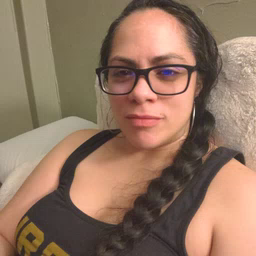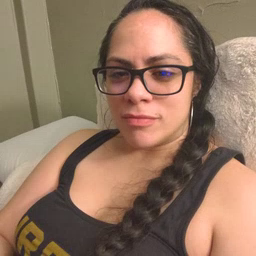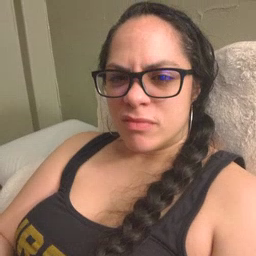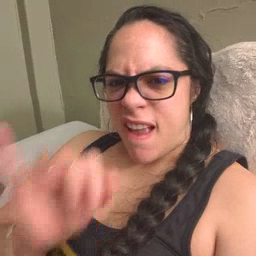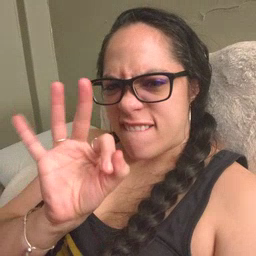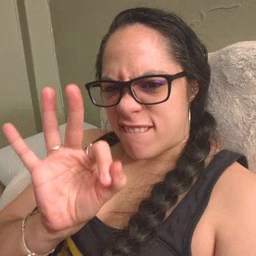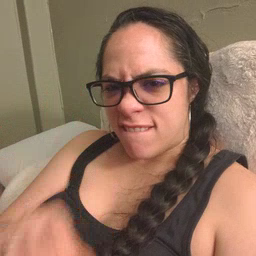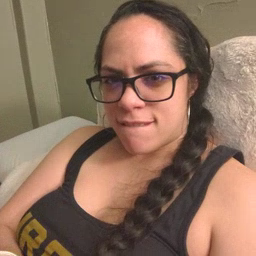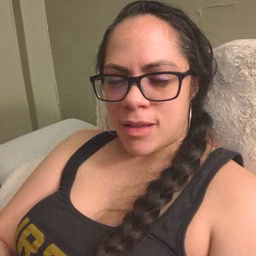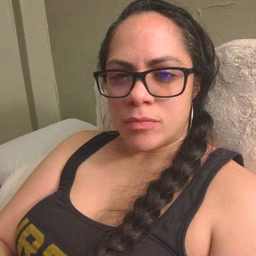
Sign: if